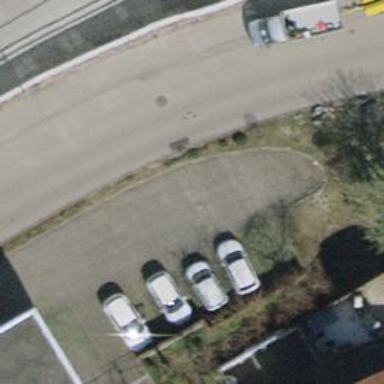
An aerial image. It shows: Turning circle on the road.